Question: This is the issue I'm facing:

No matter what I try it won't align the smiley horizontally.
CodePen for reference: <URL>
'''
.no-results {
text-align: center;
}
#smiley {
font-size: 12em;
writing-mode: vertical-lr;
margin: 30px auto;
}
#text {
font-size: 1.6em;
}
'''
'''
<div class="no-results">
<p id="smiley">:(</p>
<p id="text">No matches found</p>
</div>
'''
Please do note that the smiley has been rotated 90 degrees.
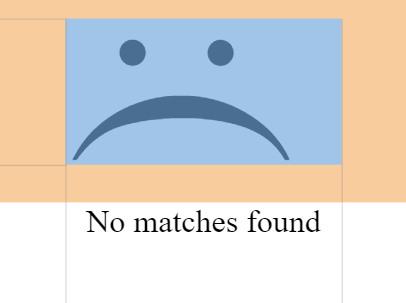
Answer: You may consider a 'vertical-align' hack using pseudo element:
'''
.no-results {
text-align: center;
}
#smiley {
font-size: 12em;
writing-mode: vertical-lr;
margin: 30px auto;
}
#text {
font-size: 1.6em;
}
/* This will do the magic */
p#smiley:before {
content: "";
vertical-align: sub;
}
'''
'''
<div class="no-results">
<p id="smiley">:(</p>
<p id="text">No matches found</p>
</div>
'''